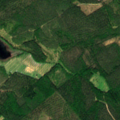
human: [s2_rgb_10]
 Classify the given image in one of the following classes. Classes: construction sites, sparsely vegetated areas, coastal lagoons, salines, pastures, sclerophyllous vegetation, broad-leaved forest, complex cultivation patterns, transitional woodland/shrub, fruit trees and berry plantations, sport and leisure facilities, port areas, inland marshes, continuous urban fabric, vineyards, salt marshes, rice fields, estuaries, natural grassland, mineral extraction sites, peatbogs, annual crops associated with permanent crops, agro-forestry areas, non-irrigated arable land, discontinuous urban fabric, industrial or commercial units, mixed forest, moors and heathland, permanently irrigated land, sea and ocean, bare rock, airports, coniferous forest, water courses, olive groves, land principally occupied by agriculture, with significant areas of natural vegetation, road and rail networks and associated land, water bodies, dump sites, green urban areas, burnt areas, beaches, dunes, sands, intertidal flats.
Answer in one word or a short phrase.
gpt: coniferous forest, mixed forest, transitional woodland/shrub